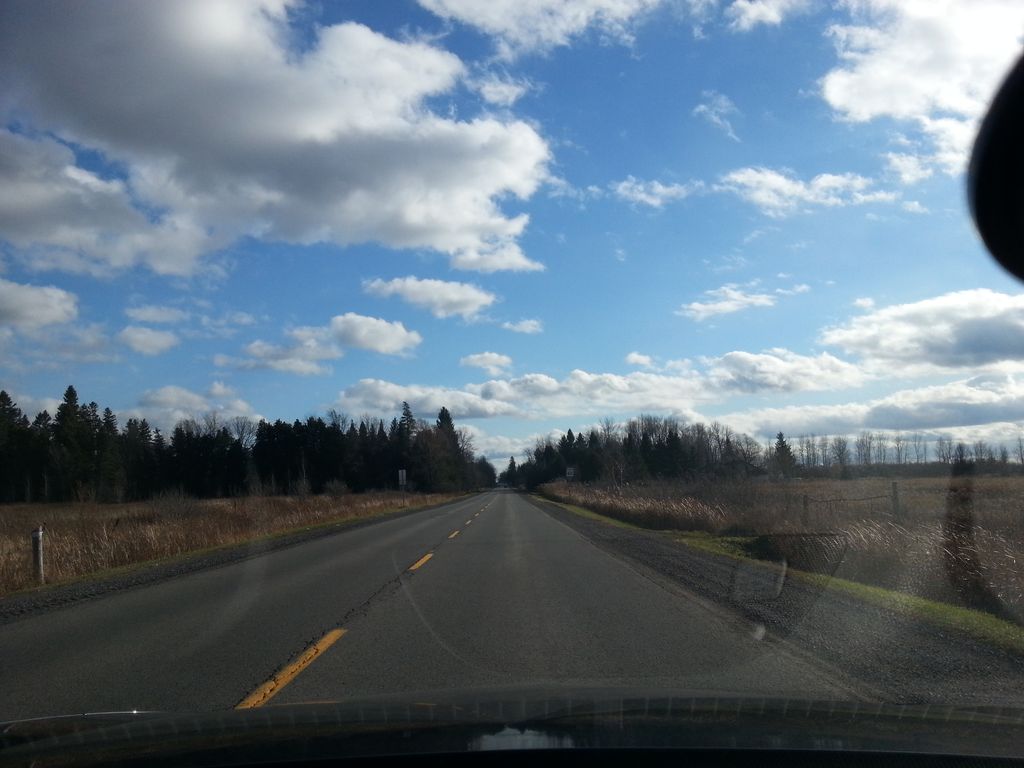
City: ottawa-gatineau